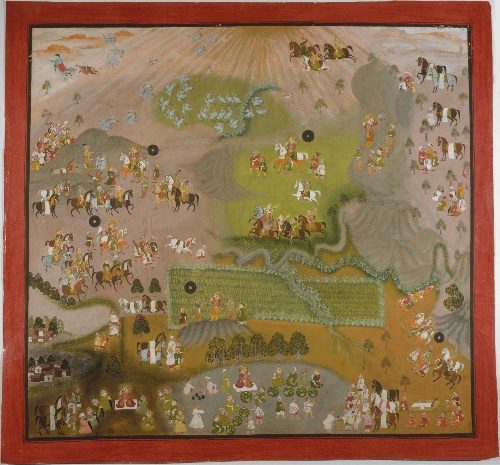
Artist: Shiva and Dayal
Date: dated 1744
Object type: Painting
Classification: Paintings
Medium: Opaque watercolor, ink and gold on paper
Culture: Western India, Rajasthan, Udaipur
Dimensions: Sheet: 26 7/8 x 29 3/4 in. (68.3 x 75.6 cm)
Image: 23 7/8 x 25 7/8 in. (60.6 x 65.7 cm)
Framed: 34 5/8 × 36 1/2 × 1 1/2 in. (87.9 × 92.7 × 3.8 cm)
Department: Asian Art
Credit line: Fletcher Fund, 1996
Accession year: 1996
Repository: Metropolitan Museum of Art, New York, NY
Tags: Cranes|Hunting|Horses|Landscapes